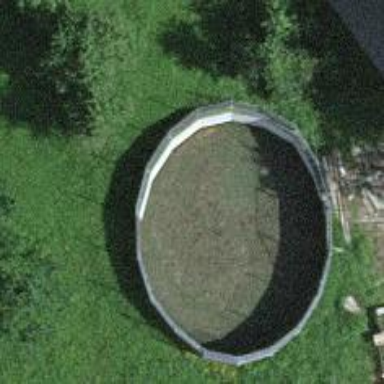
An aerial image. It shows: Storage tank with man-made structure.